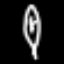
Label: leaf